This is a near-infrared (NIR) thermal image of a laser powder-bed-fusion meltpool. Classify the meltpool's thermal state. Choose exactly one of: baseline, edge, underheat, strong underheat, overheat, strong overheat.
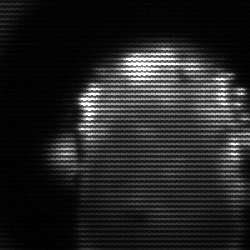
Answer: baseline